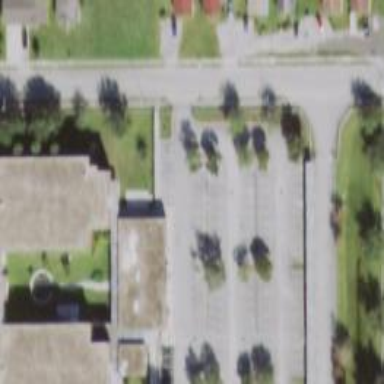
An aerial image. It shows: Parking space.